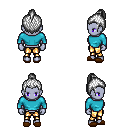
a pixel art fantasy rpg character, female body template, dark elf, purple skin, teal long-sleeve shirt, gold greaves, white short topknot hairstyle, brown slippers, four views (front, back, left, right), 2x2 character sprite sheet, small pixel art, hard edges, no anti-aliasing